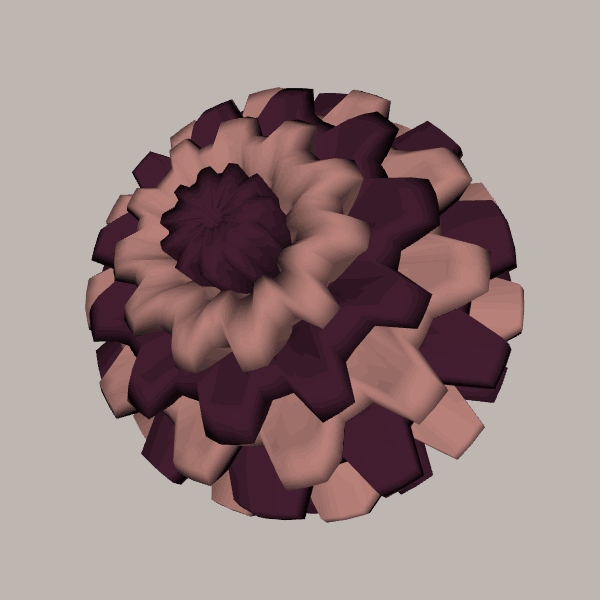
Background: light